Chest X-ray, AP view. Patient: 67 years old, sex F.
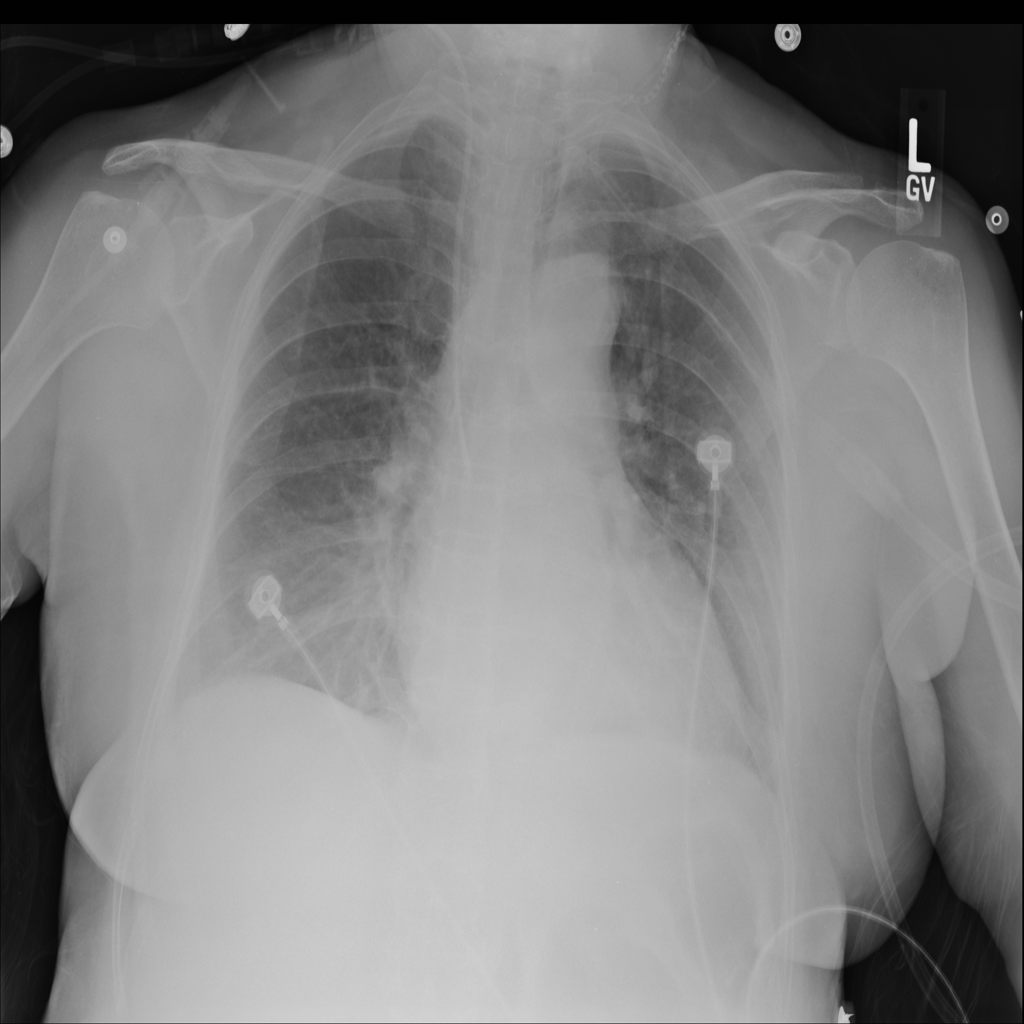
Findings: No Finding